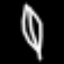
Label: leaf